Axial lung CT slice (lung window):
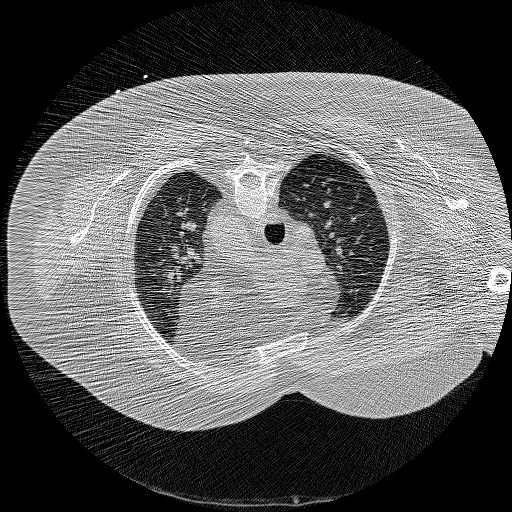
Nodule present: no